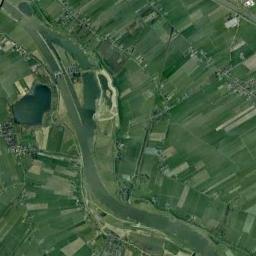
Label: river